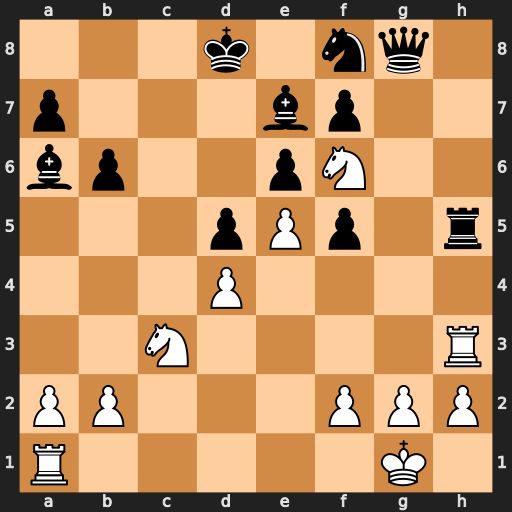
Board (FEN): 3k1nq1/p3bp2/bp2pN2/3pPp1r/3P4/2N4R/PP3PPP/R5K1
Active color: w
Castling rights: -
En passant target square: -
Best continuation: Nxg8 Rxh3 gxh3